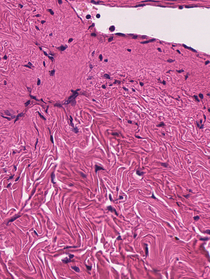
Tumor epithelial tissue: no
Tumor-associated stroma tissue: yes
Normal tissue: no